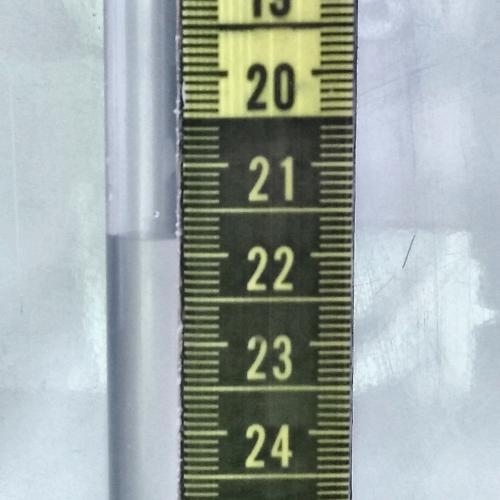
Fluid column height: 21.8 cm